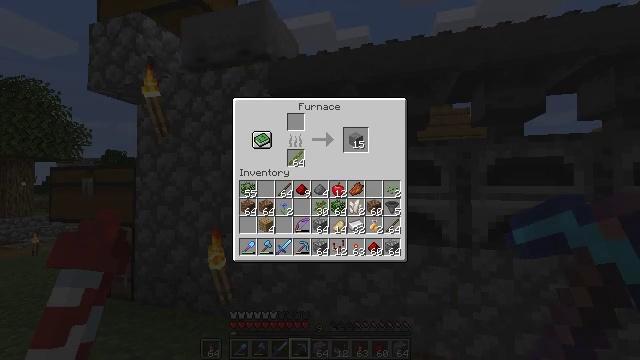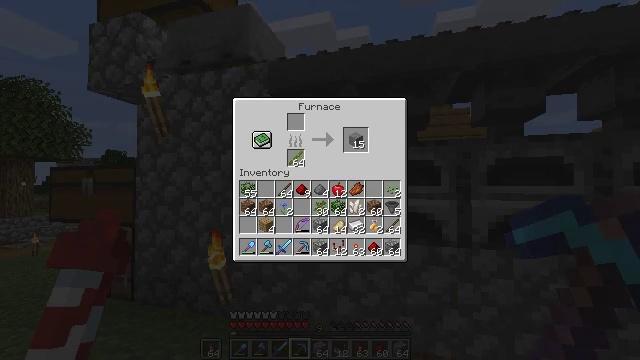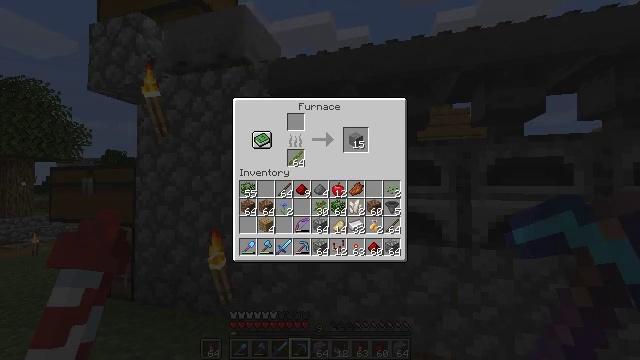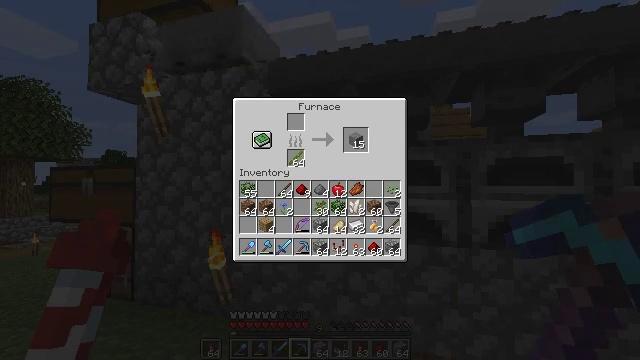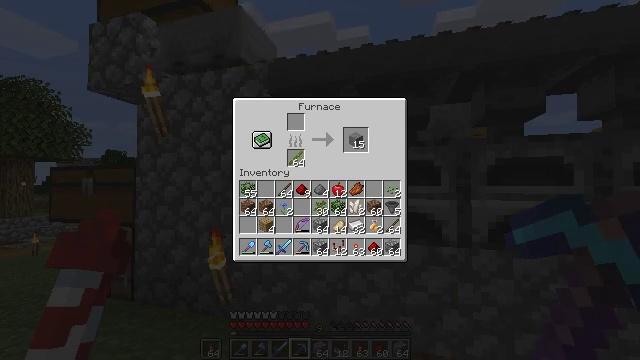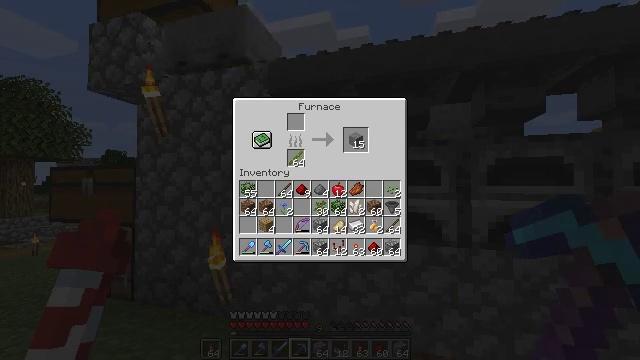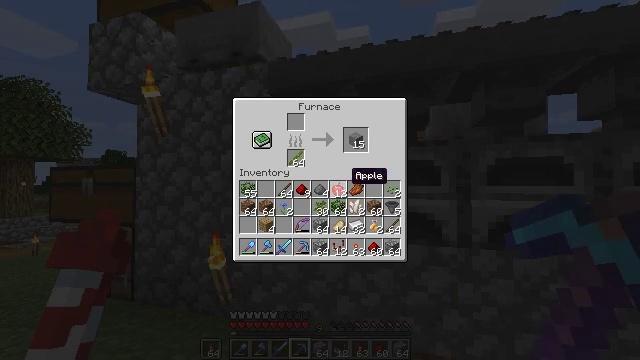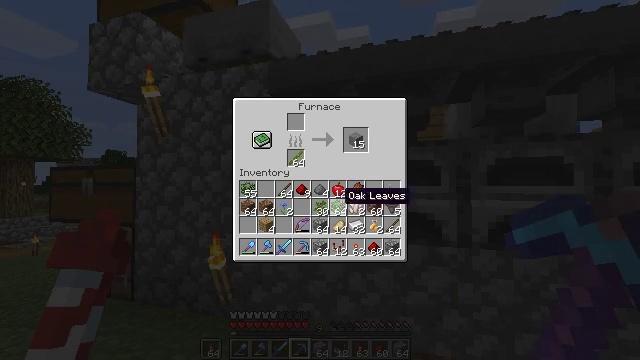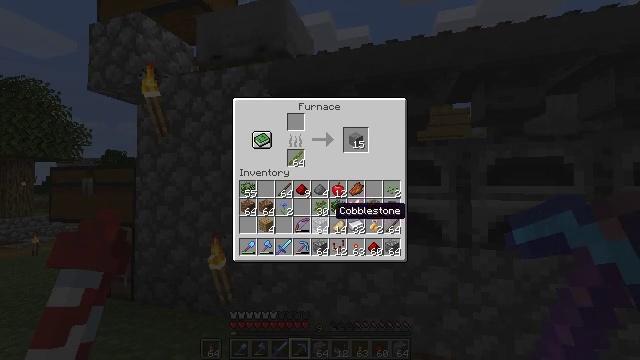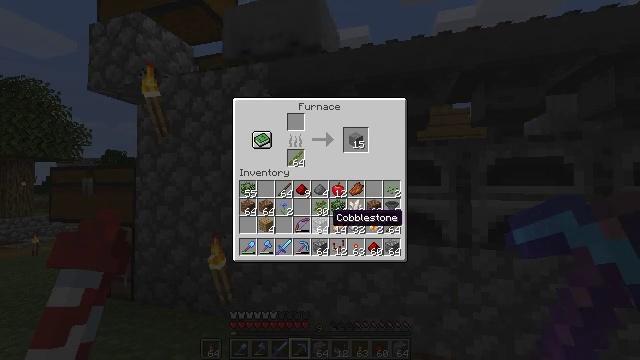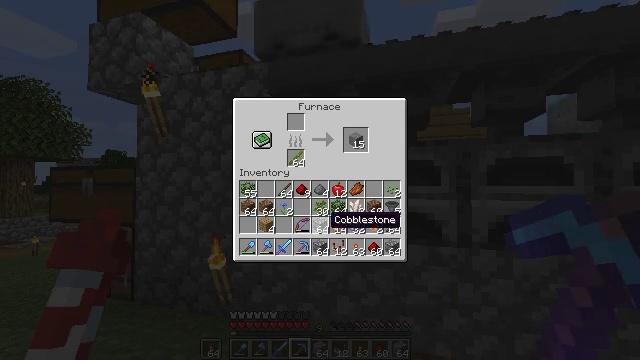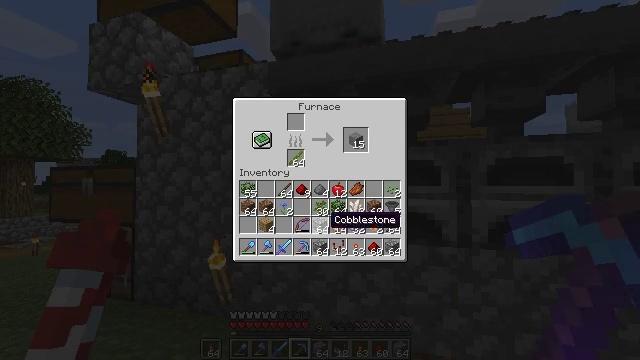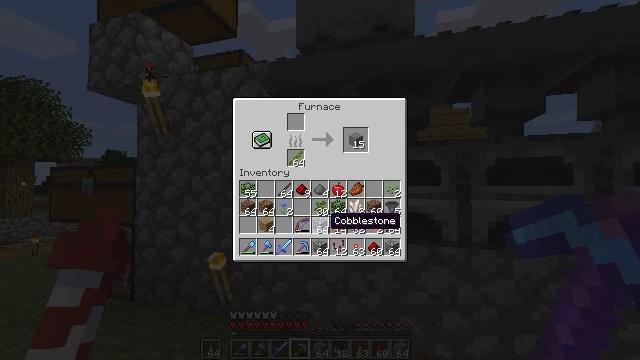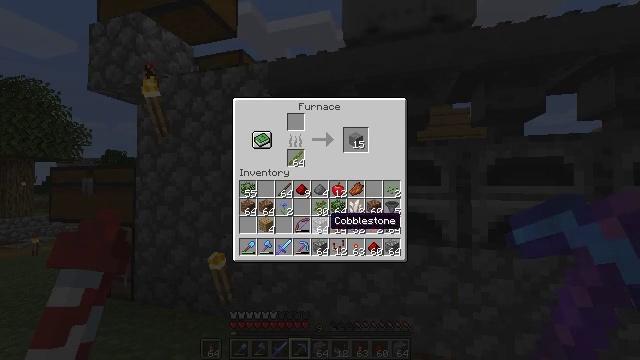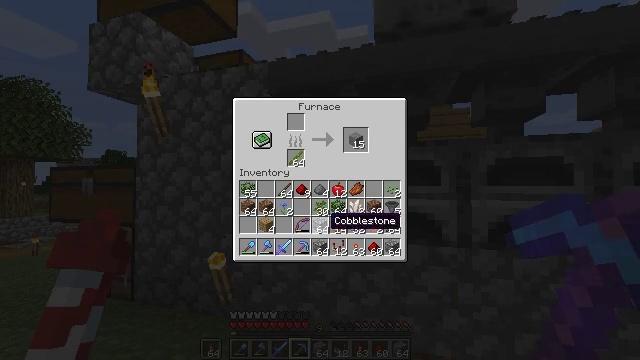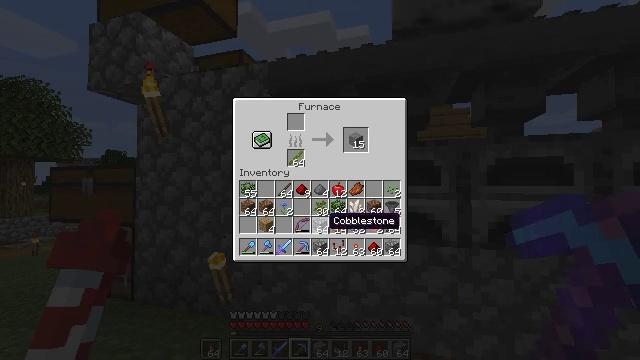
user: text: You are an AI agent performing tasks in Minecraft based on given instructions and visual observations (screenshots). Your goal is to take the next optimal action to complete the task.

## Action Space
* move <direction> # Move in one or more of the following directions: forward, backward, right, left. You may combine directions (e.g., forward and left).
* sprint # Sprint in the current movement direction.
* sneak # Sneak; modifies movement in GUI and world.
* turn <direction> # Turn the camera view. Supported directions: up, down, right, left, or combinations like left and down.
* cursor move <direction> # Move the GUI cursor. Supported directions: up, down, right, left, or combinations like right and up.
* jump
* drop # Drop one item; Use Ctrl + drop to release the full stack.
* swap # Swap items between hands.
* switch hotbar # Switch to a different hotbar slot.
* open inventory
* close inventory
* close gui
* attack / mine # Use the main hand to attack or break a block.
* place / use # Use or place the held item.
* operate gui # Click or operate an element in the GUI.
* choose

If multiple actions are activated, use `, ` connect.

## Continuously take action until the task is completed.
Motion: motion action
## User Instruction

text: Smelt some stone using a furnace.
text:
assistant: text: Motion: no_op
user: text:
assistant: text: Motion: no_op
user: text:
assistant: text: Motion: no_op
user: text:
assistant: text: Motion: no_op
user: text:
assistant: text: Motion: no_op
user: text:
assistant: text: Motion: cursor move down
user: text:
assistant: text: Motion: cursor move left and down
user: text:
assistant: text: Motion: sneak, cursor move left and down
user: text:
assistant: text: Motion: sneak, cursor move down
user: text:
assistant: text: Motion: sneak
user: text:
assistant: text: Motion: sneak
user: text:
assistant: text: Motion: sneak
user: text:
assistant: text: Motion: sneak
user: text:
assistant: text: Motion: sneak
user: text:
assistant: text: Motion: sneak
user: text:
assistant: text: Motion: sneak
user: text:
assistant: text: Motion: sneak, operate gui
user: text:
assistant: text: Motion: sneak, operate gui
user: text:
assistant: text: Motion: sneak
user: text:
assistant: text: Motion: sneak, cursor move right and up
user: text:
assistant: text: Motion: sneak, cursor move right and up
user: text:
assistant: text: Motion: sneak, cursor move right and up
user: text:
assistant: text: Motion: sneak, cursor move up
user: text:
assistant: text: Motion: sneak
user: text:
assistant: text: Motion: sneak
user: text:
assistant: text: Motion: sneak
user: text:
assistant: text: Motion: sneak
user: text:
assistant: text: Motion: sneak
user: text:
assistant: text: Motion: sneak
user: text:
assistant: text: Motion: sneak, operate gui